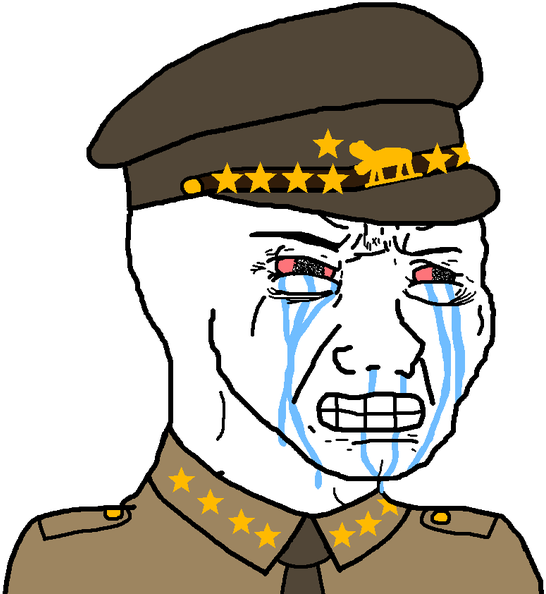
Label: 5_Crying_Wojak